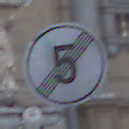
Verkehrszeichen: EndeGeschwindigkeit5
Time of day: SunriseSunset
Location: Outdoor (Urban)
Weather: PartlyCloudy
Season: NotSpecified
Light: Natural